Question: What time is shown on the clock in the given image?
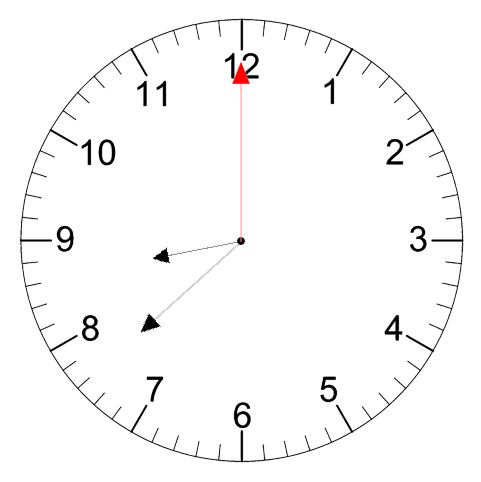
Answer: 08:38:00